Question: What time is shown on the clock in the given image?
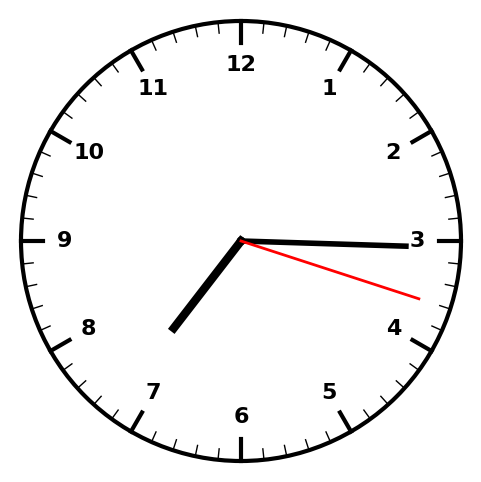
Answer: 07:15:18